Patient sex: M
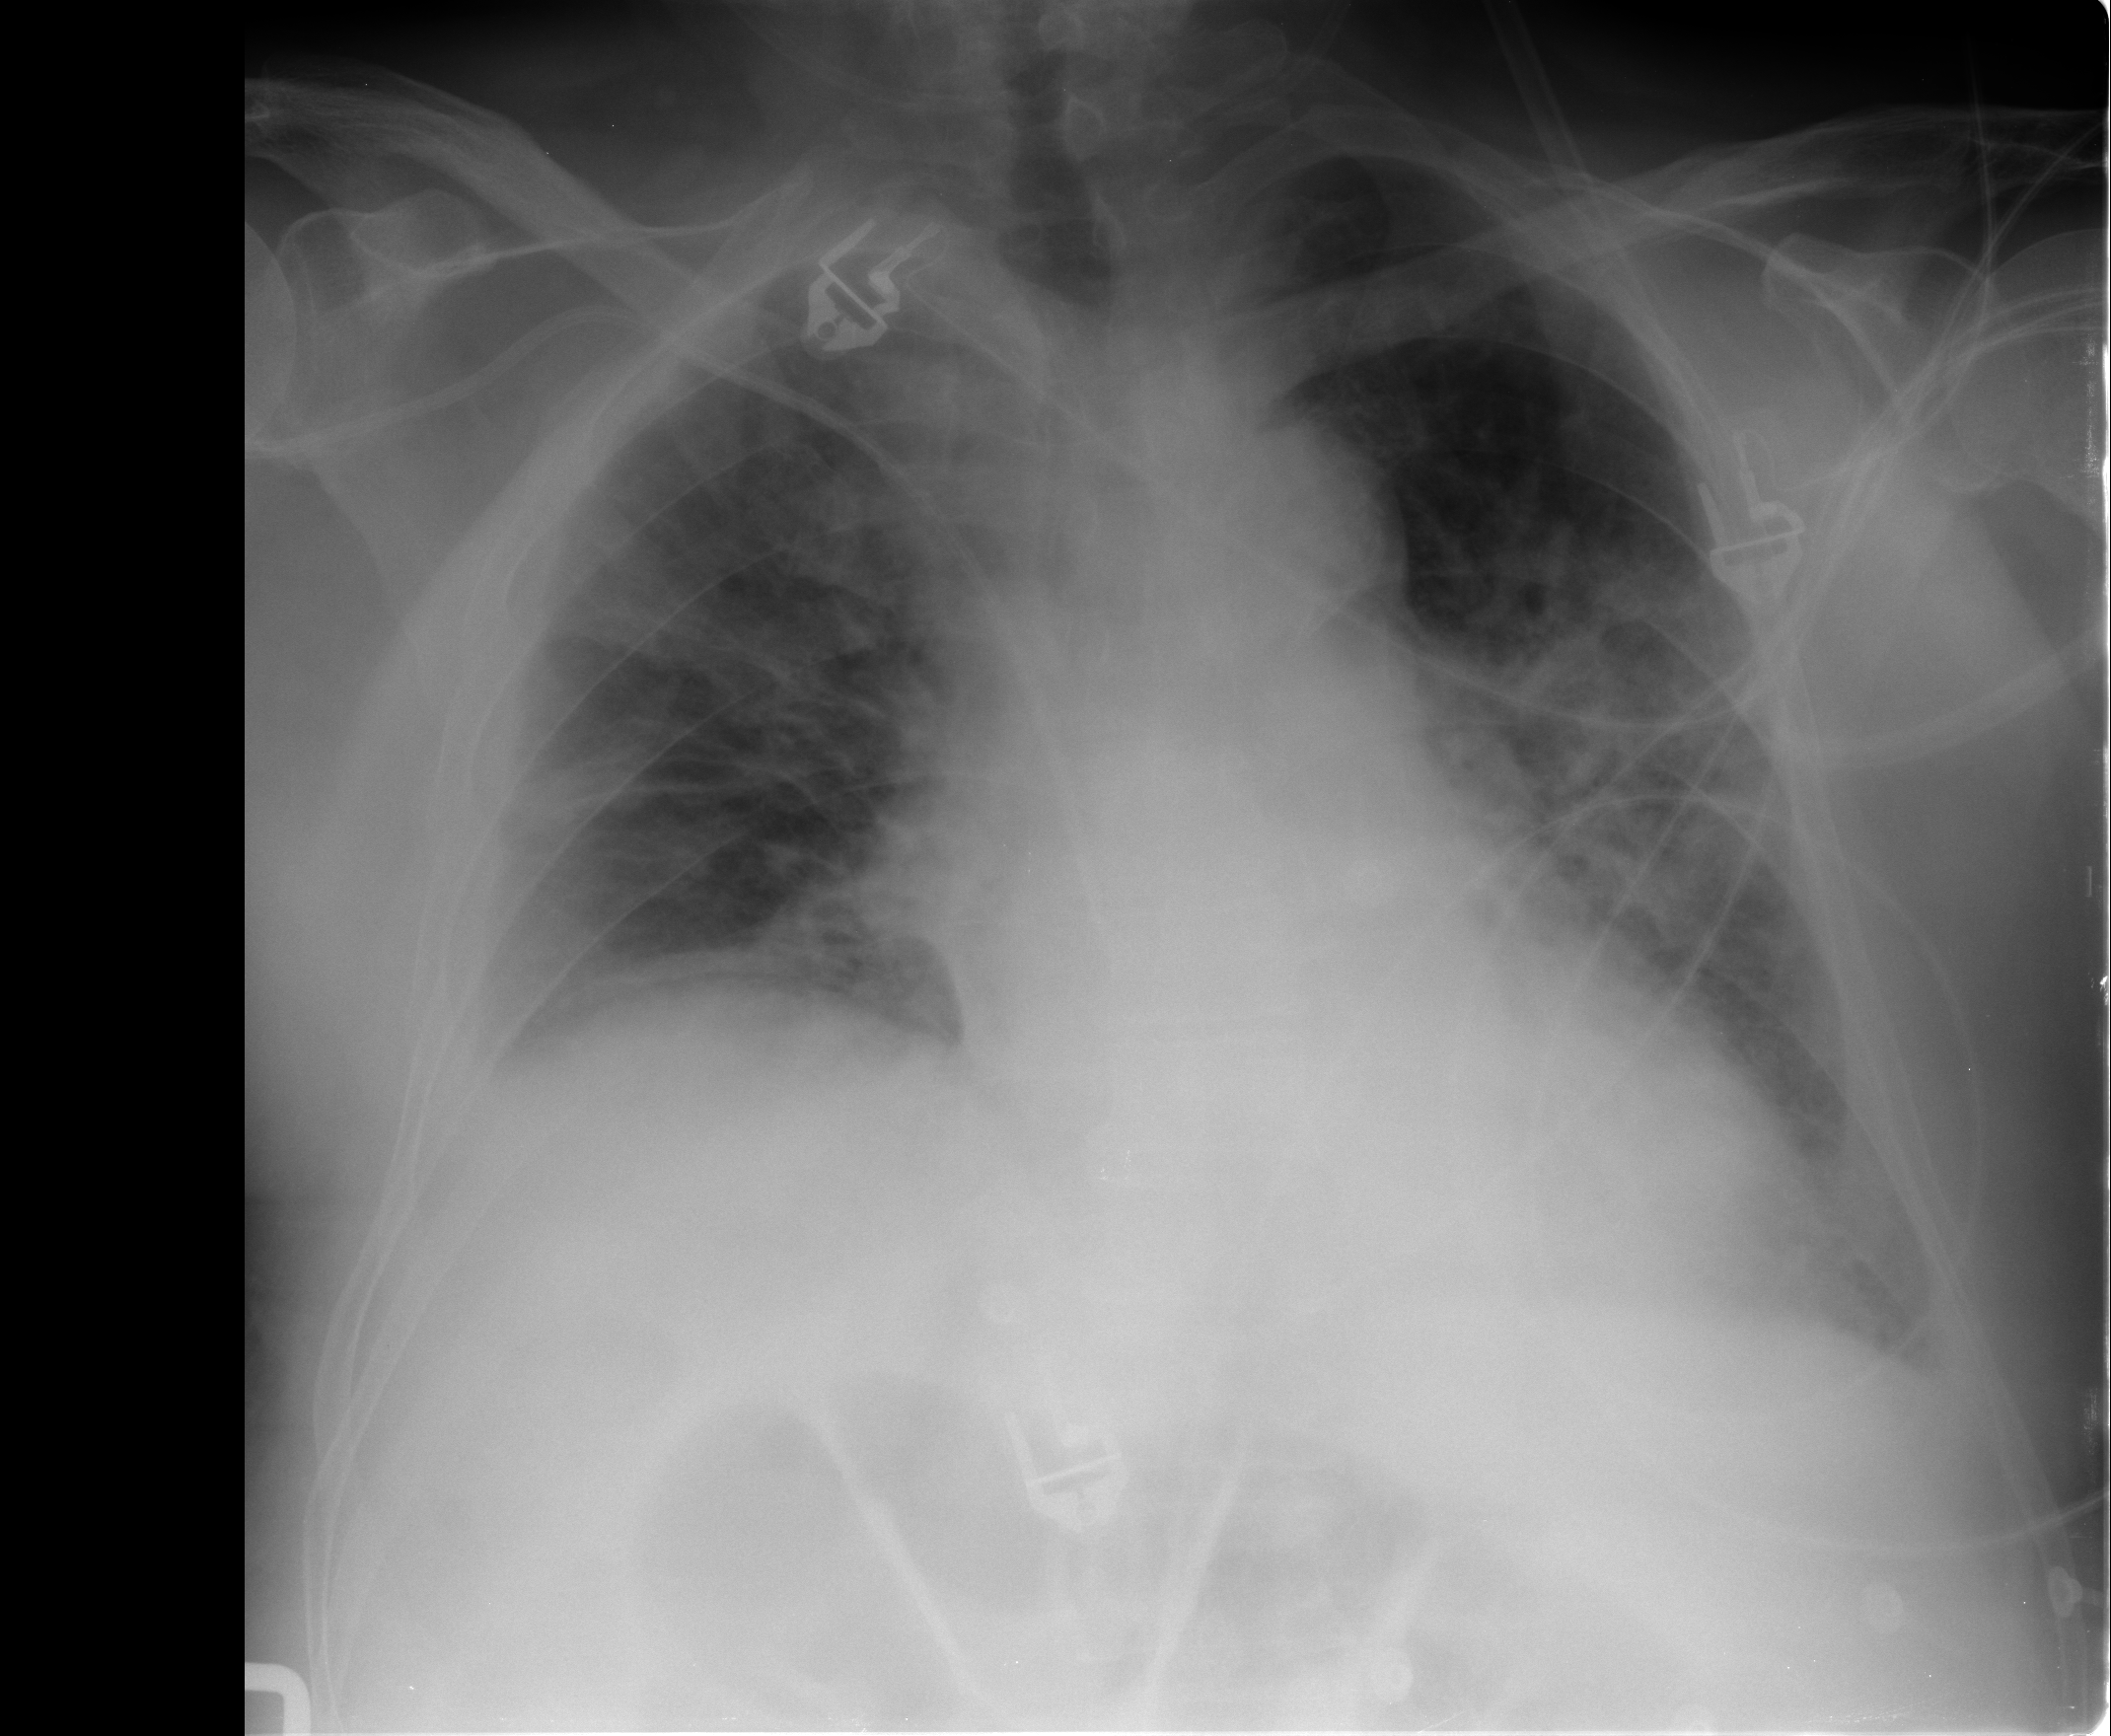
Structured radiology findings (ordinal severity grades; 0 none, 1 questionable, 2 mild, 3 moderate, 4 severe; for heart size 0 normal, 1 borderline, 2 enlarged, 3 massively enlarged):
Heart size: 2
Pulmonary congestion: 3
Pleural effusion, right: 2
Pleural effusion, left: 2
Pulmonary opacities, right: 3
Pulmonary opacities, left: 3
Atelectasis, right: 3
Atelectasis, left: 3